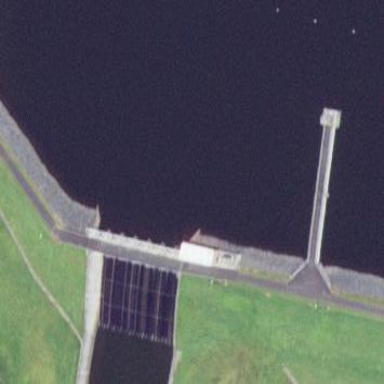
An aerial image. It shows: Dam along waterway.